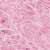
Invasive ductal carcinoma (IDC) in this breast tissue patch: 0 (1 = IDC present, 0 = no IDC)